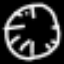
Label: clock